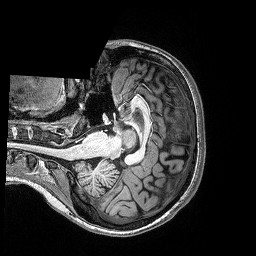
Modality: T1w
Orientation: axial